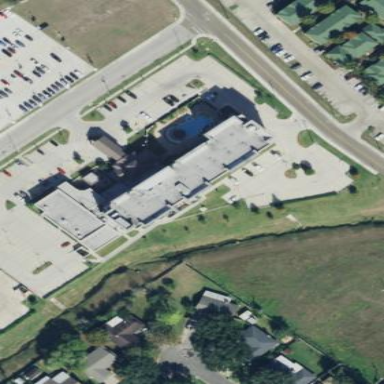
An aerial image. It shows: Hotel building.